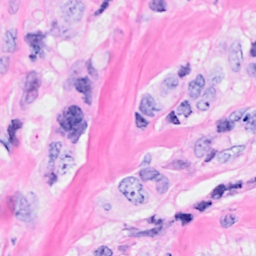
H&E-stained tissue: Breast